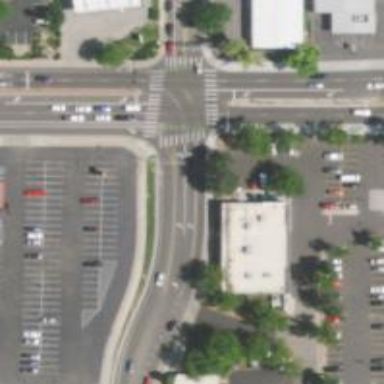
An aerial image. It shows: Crossing on footway.